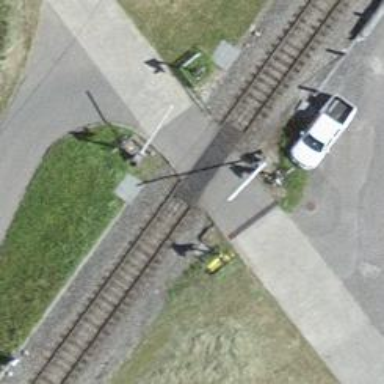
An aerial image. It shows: Level crossing with traffic signals and barriers.